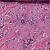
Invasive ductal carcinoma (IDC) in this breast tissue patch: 1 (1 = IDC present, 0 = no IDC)